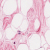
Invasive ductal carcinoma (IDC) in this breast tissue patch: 0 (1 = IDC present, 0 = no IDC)